Question: I was creating some datetime extension methods in C#, started my class:
'''
public static class DateExtensions
{
public static DateTime WeekStartDate(this DateTime dt)
{
DateTime _returnDateTime = dt.AddDays(-((dt.DayOfWeek - Thread.CurrentThread.CurrentCulture.DateTimeFormat.FirstDayOfWeek)));
return _returnDateTime;
}
public static DateTime WeekEndDate(this DateTime dt)
{
return dt.WeekStartDate().AddDays(6);
}
}
'''
Everything builds, however when I Run my project I get an error stating:
'The call is ambiguous between the following methods or properties: 'RIMS.Extensions.DateExtensions.WeekStartDate(System.DateTime)' and 'RIMS.Extensions.DateExtensions.WeekStartDate(System.DateTime)''
Pointing to this:
'''
Line 30: public static DateTime WeekEndDate(this DateTime dt)
Line 31: {
Line 32: return dt.WeekStartDate().AddDays(6);
Line 33: }
Line 34:
'''
I must not be understanding something obvious, there is only one WeekStartDate method, what makes it ambigious? I'm posting my whole code cause I have tried everything, cleaning, rebuilding, closing vs, etc:
'''
using System;
using System.Threading;
namespace RIMS.Extensions
{
public static class DateExtensions
{
/// <summary>
/// Returns week start date.
/// </summary>
/// <param name="dt">this - the current date</param>
/// <returns>datetime</returns>
/// usage:
/// DateTime dt = new DateTime();
/// DateTime weekStart = dt.WeekStartDate();
public static DateTime WeekStartDate(this DateTime dt)
{
DateTime _returnDateTime = dt.AddDays(-((dt.DayOfWeek - Thread.CurrentThread.CurrentCulture.DateTimeFormat.FirstDayOfWeek)));
return _returnDateTime;
}
/// <summary>
/// Returns week end date.
/// </summary>
/// <param name="dt">this - the current date</param>
/// <returns>datetime</returns>
/// usage:
/// DateTime dt = new DateTime();
/// DateTime weekEnd = dt.WeekEndDate();
public static DateTime WeekEndDate(this DateTime dt)
{
return dt.WeekStartDate().AddDays(6);
}
/// <summary>
/// Returns month start date.
/// </summary>
/// <param name="dt">this - the current date</param>
/// <returns>datetime</returns>
/// usage:
/// DateTime dt = new DateTime();
/// DateTime monthStart = dt.MonthStartDate();
public static DateTime MonthStartDate(this DateTime dt)
{
return new DateTime(dt.Year, dt.Month, 1);
}
/// <summary>
/// Returns month end date.
/// </summary>
/// <param name="dt">this - the current date</param>
/// <returns>datetime</returns>
/// usage:
/// DateTime dt = new DateTime();
/// DateTime monthEnd = dt.MonthEndDate();
public static DateTime MonthEndDate(this DateTime dt)
{
return DateTime.Now.MonthStartDate().AddDays(DateTime.DaysInMonth(dt.Year, dt.Month) - 1);
}
/// <summary>
/// Returns whether a date falls on a weekend
/// </summary>
/// <param name="value">this - the current date</param>
/// <returns>boolean</returns>
/// usage:
/// DateTime dt = new DateTime();
/// bool itsAWeekend = dt.IsWeekend();
public static bool IsWeekend(this DateTime value)
{
return (value.DayOfWeek == DayOfWeek.Sunday || value.DayOfWeek == DayOfWeek.Saturday);
}
/// <summary>
/// Returns whether a date falls between a start and end date
/// </summary>
/// <param name="dt">this - the current date</param>
/// <param name="startDate">Beginning date to compare</param>
/// <param name="endDate">End date to compare</param>
/// <param name="compareTime">Optional bool whether or not to compare the time</param>
/// <returns>boolean</returns>
/// usage:
/// DateTime dt = new DateTime();
/// Boolean isBetween = dt.IsBetween(someStartDate, someEndDate);
public static bool IsBetween(this DateTime dt, DateTime startDate, DateTime endDate, Boolean compareTime = false)
{
return compareTime ?
dt >= startDate && dt <= endDate :
dt.Date >= startDate.Date && dt.Date <= endDate.Date;
}
}
}
'''
Here also is my list of references:

I am not seeing the reference of my project.
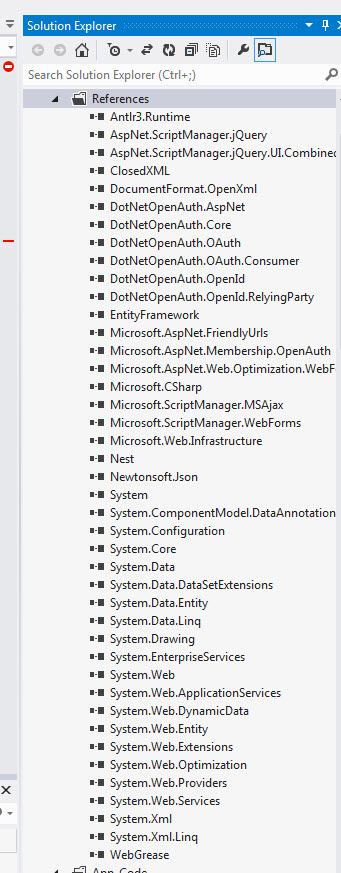
Answer: Well...I see the reason why it wasn't working. I had the extension code folder within the App_Code folder. The minute I removed it from there it worked!
Sorry folks!